Field crop: tomato
Growth stage: 1
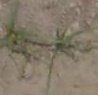
Species: cyperus